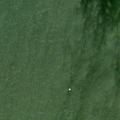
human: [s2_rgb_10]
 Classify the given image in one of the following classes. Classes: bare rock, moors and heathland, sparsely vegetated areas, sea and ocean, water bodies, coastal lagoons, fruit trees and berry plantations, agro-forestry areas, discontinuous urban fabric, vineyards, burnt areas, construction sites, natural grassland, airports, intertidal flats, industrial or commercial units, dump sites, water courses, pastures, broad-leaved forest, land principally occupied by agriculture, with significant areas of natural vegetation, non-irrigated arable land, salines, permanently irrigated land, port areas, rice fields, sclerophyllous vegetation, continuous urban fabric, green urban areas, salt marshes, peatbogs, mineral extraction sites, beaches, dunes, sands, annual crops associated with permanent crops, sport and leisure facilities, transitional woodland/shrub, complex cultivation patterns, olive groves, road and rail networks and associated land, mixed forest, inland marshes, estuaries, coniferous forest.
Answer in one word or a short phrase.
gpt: sea and ocean